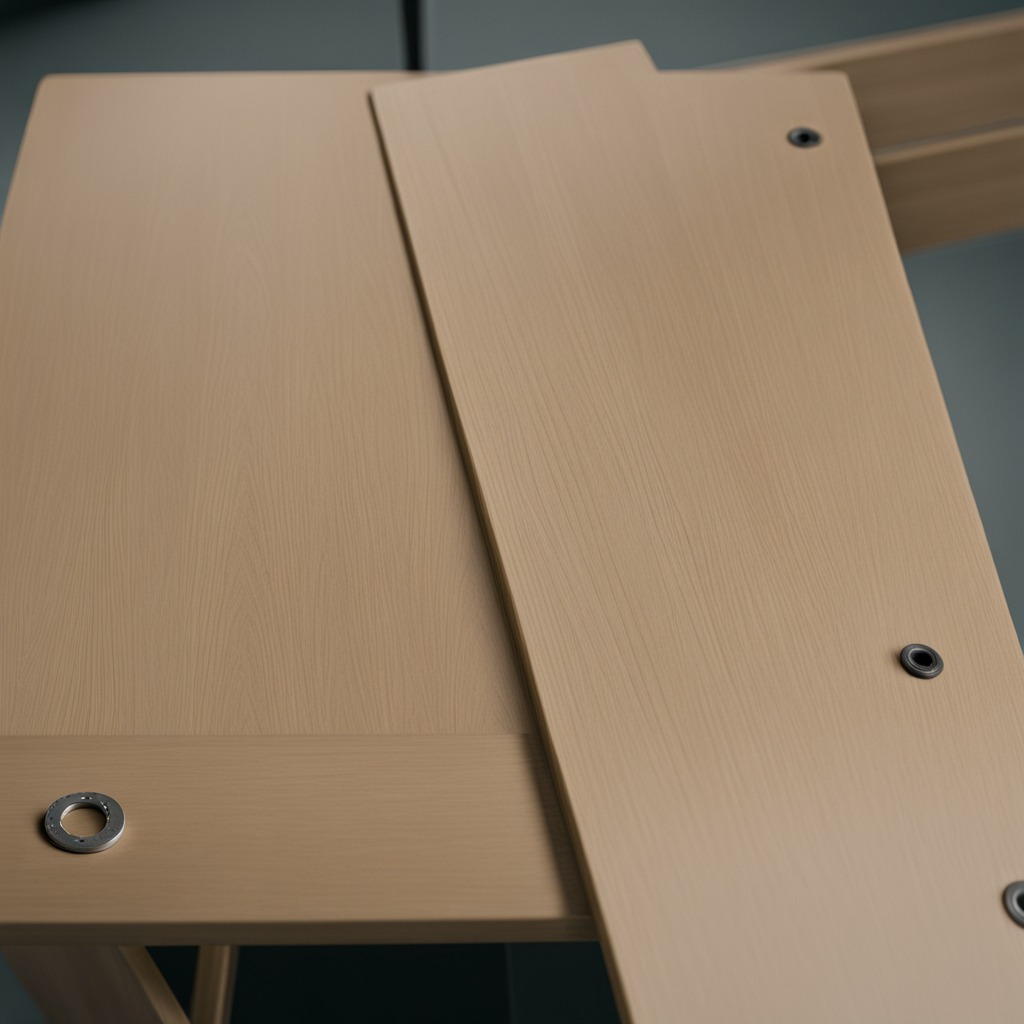
A flat metal washer is lying on the workbench inside a coastal fishing gear workshop.